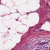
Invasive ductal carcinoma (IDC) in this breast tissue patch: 0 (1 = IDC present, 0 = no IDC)